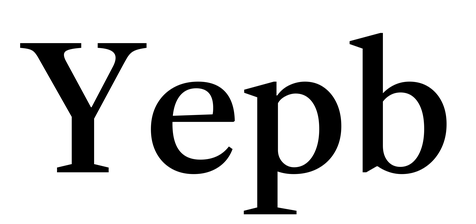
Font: LibreCaslonText_Medium